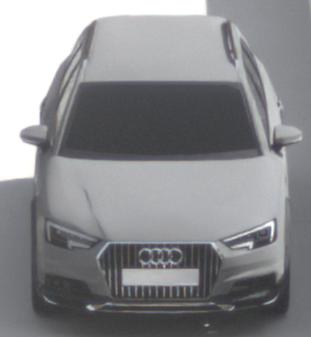
Make: Audi
Model: A4 Allroad 45 TFSI
Detailed model: A4 (B9) allroad
Model produced from: 2019/02
Model produced until: 2019/05
Doors: 5
Color: gray
Road condition: dry road
Daytime: morning or afternoon
Contrast: low contrast